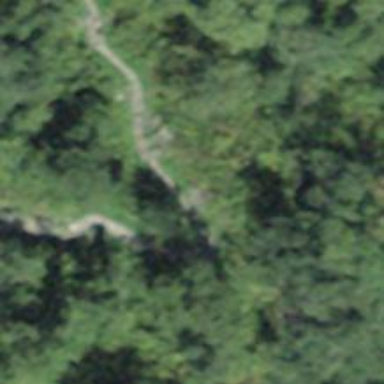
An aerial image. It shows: Path with excellent trail visibility on the ground.